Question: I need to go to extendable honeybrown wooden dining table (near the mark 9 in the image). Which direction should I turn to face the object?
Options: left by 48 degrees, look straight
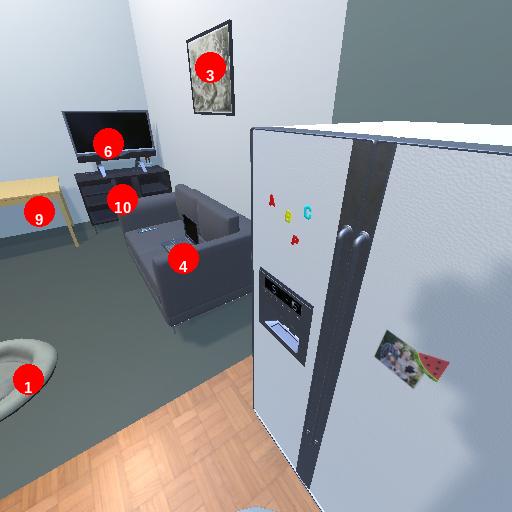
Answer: left by 48 degrees